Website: crate-barrel
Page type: payment
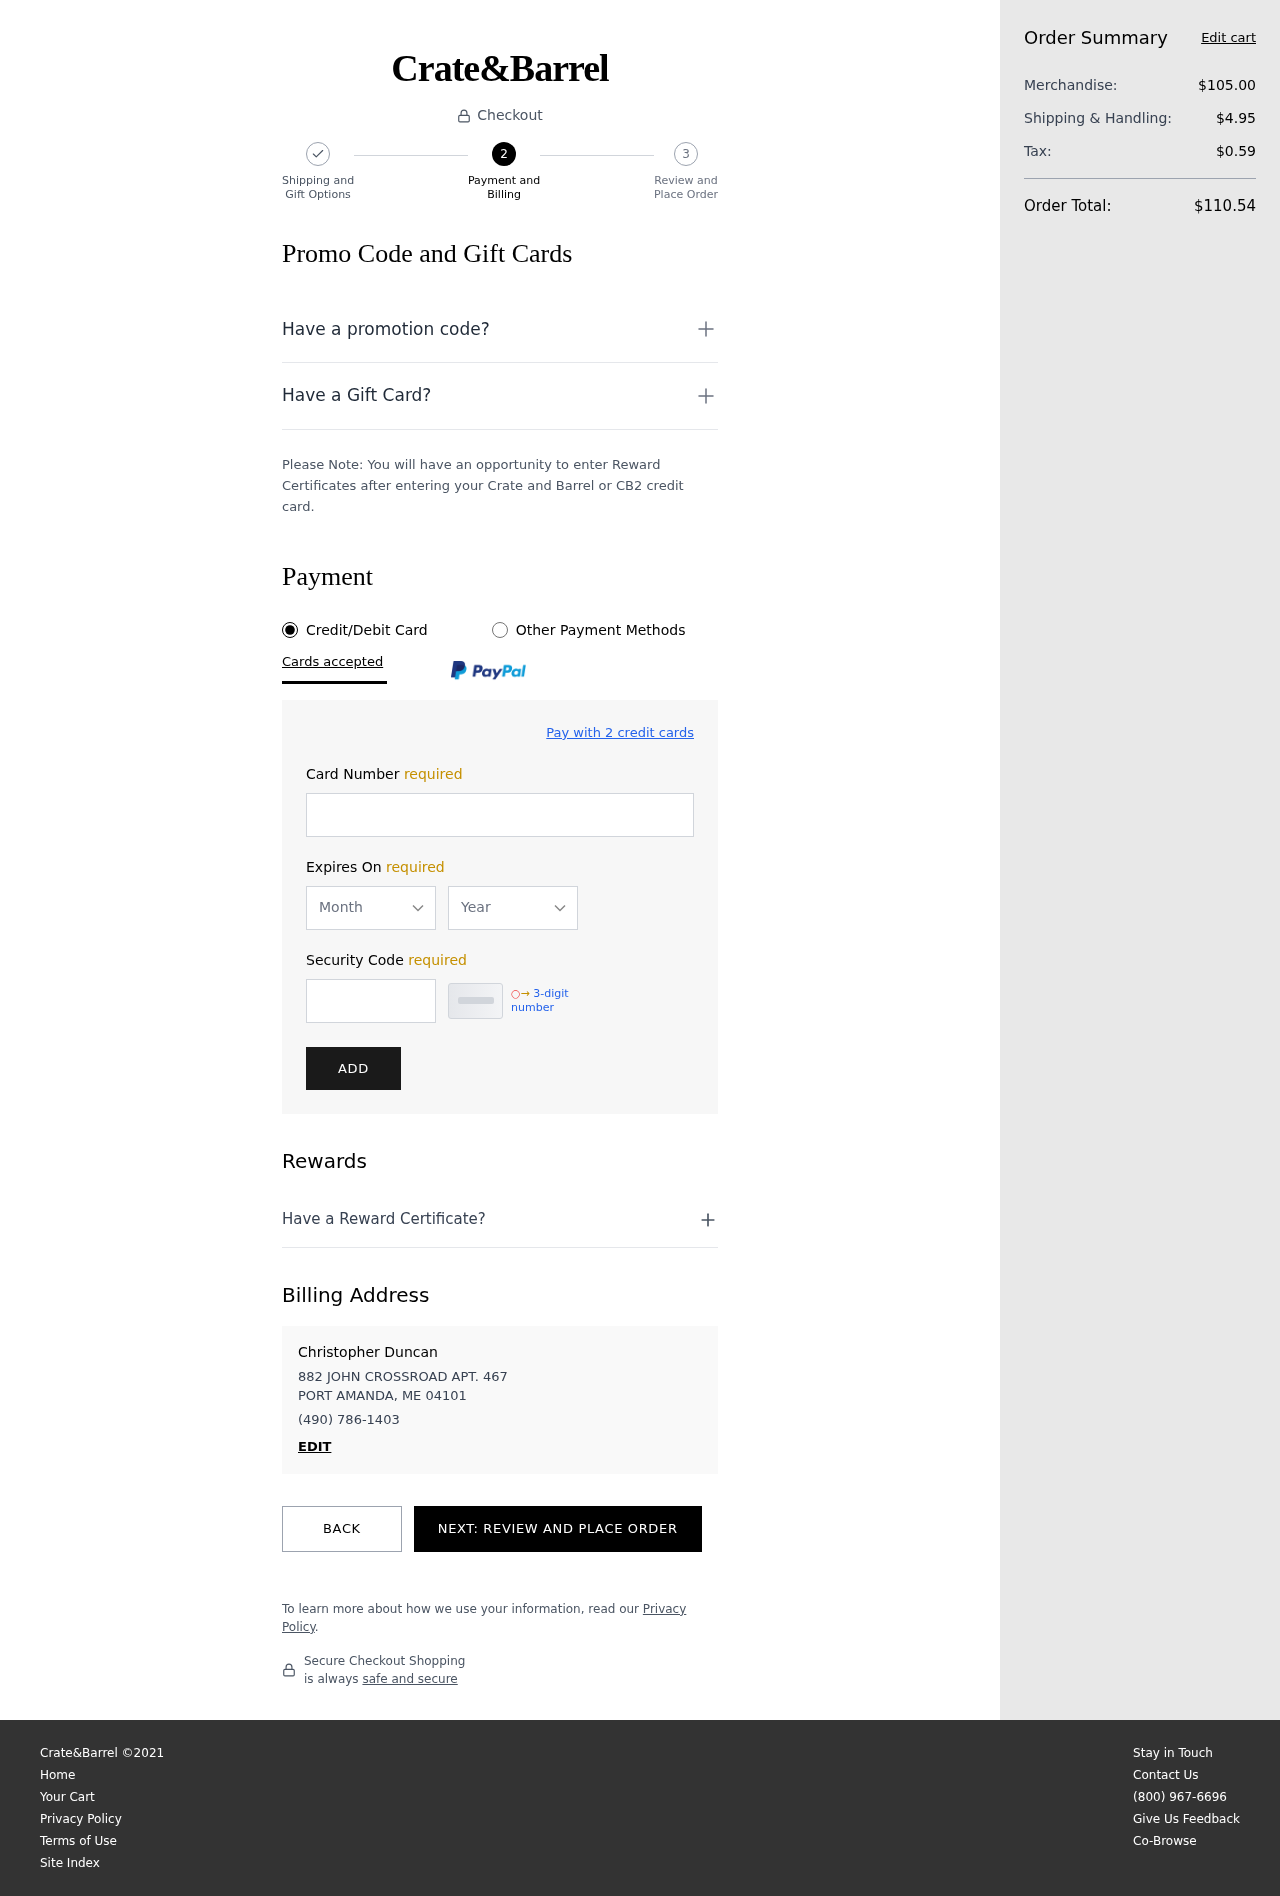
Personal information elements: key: PII_CARD_EXPIRY_MONTH
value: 11
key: PII_CARD_EXPIRY_YEAR
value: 26
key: PII_CITY_STATE_ZIP
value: PORT AMANDA, ME 04101
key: PII_FULLNAME
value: Christopher Duncan
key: PII_PHONE
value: (490) 786-1403
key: PII_STREET
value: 882 JOHN CROSSROAD APT. 467
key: PII_CARD_NUMBER
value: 3468 2196 9012 055
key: PII_CARD_CVV
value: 9746
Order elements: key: ORDER_SUBTOTAL
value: $105.00
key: ORDER_SHIPPING_COST
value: $4.95
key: ORDER_TAX
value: $0.59
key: ORDER_TOTAL
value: $110.54